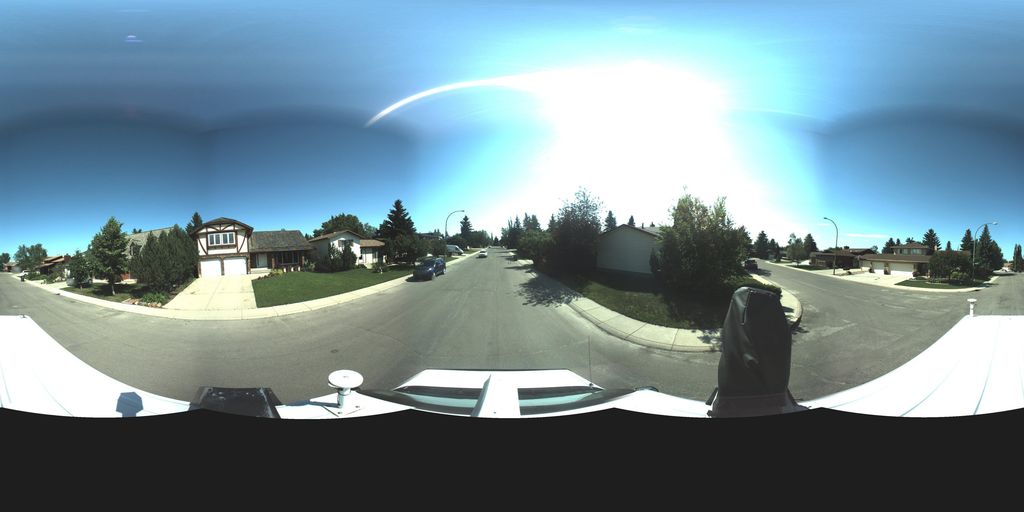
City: saskatoon